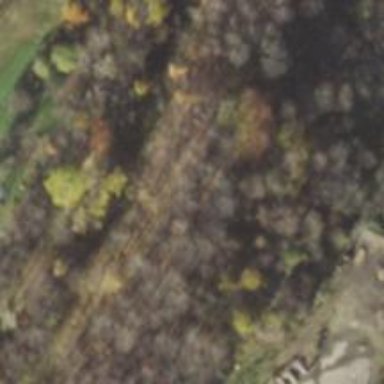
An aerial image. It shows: Disused railway.